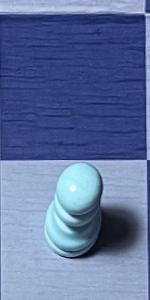
Label: Pawn_White